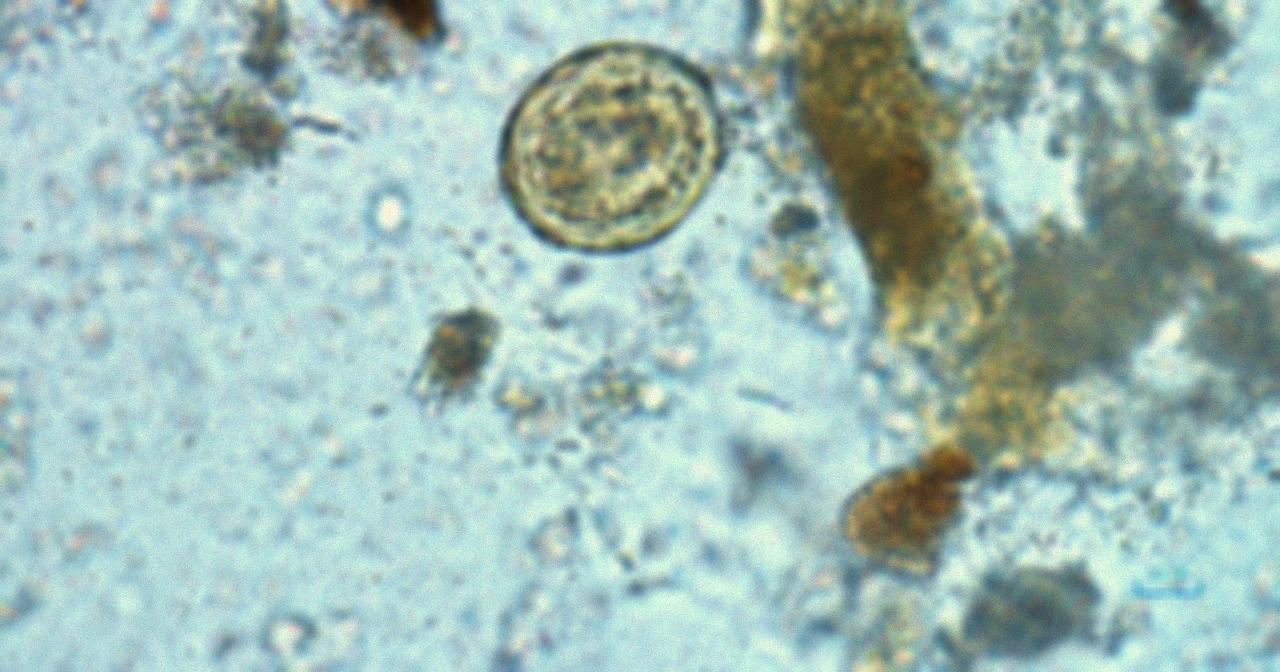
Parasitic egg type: Ascaris lumbricoides